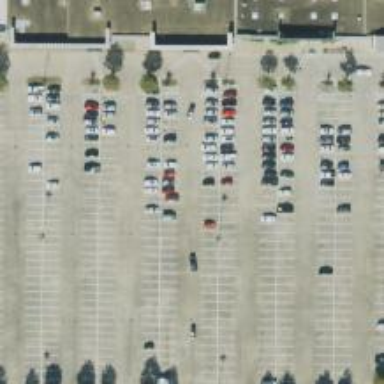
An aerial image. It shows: Parking space.